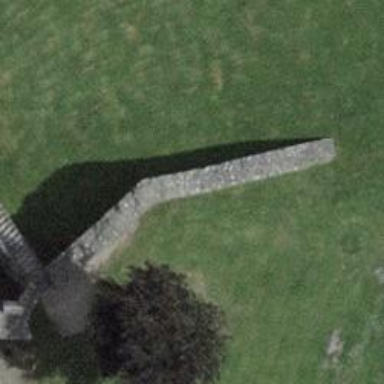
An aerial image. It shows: Historical city wall serving as barrier.